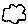
Label: cloud